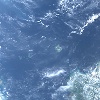
Label: water